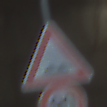
Verkehrszeichen: UnebeneFahrbahn
Zusatzzeichen unten: Geschwindigkeit90
Umgebung: Indoor, Urban
Tageszeit: Midday
Wetter: NotSpecified
Licht: Natural
Jahreszeit: NotSpecified
Kontrast: MediumContrast